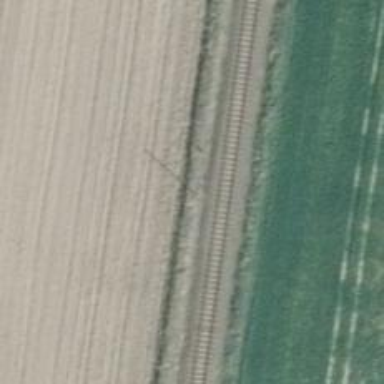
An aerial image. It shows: Communication pole.